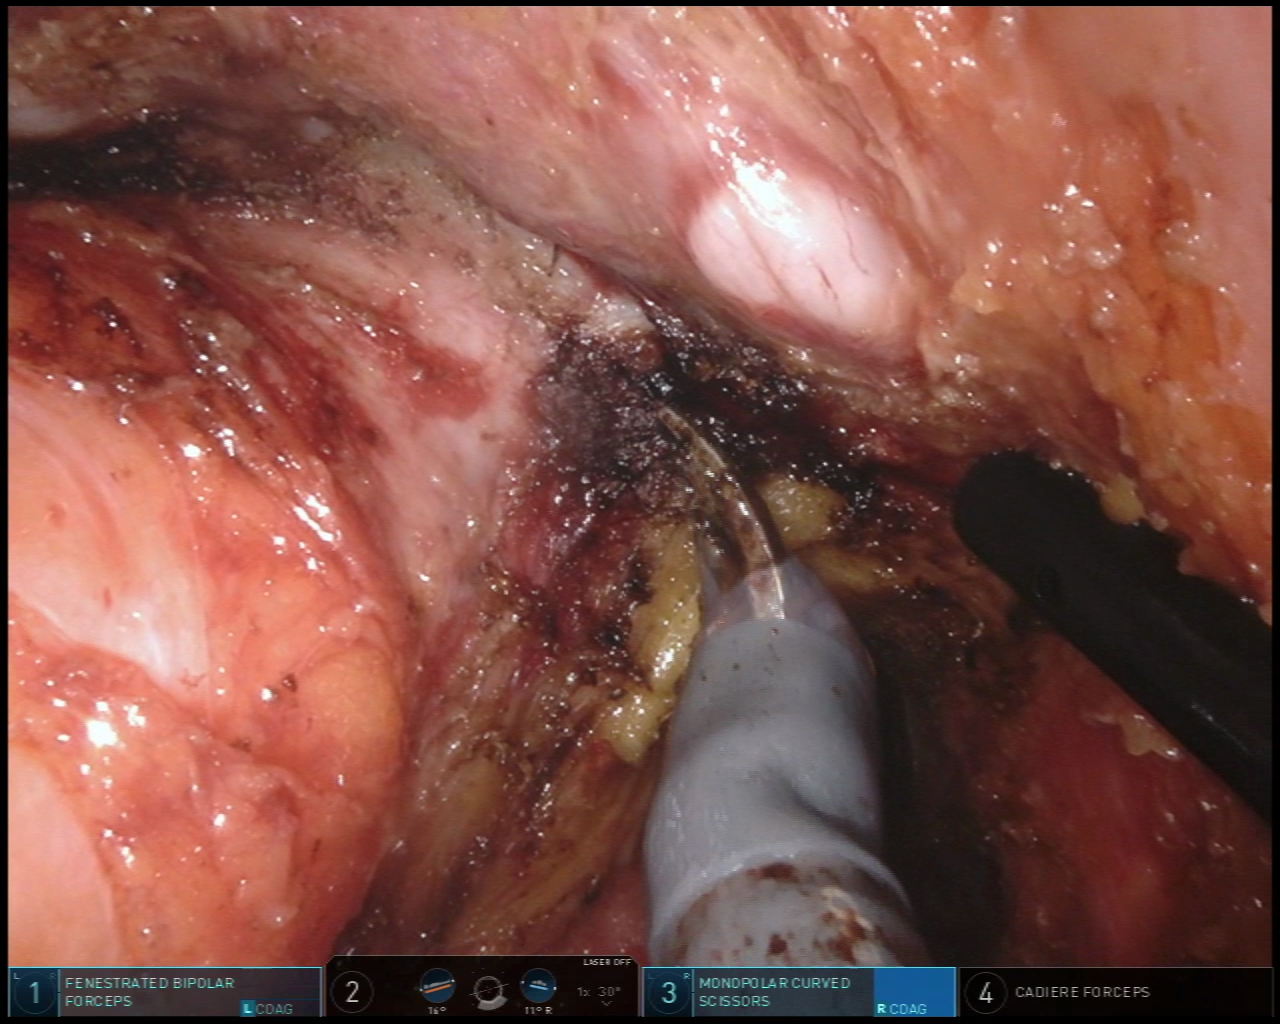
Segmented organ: vesicular_glands
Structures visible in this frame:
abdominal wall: no
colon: no
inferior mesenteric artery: no
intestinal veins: no
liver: no
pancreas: no
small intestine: no
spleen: no
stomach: no
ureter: no
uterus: no
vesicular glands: yes